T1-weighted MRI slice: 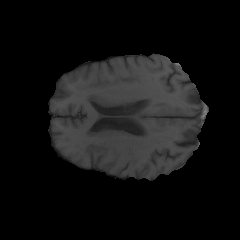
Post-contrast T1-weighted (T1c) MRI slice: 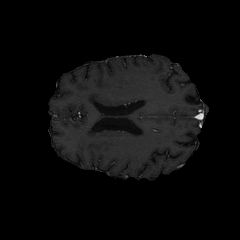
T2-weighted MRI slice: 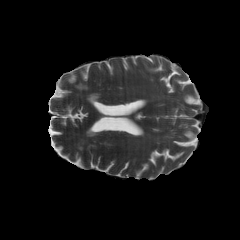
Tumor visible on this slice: no